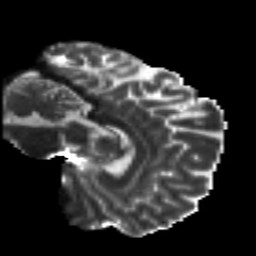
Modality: T2w
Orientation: sagittal
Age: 29
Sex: male
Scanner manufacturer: siemens
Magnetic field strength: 3 T
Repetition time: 8.8 s
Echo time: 0.085 s